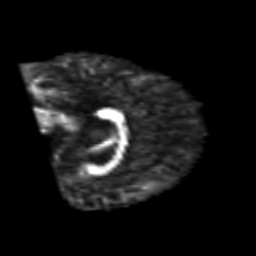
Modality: FA
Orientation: sagittal
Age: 25
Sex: male
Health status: healthy